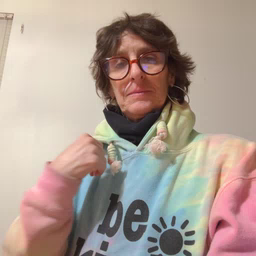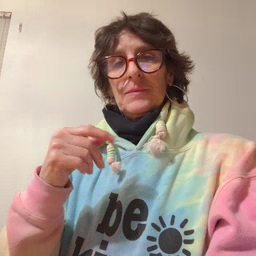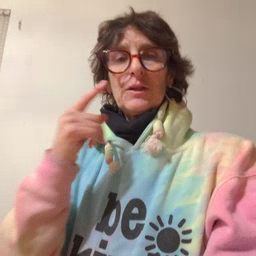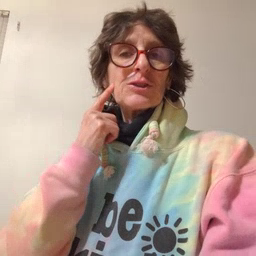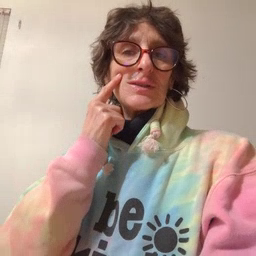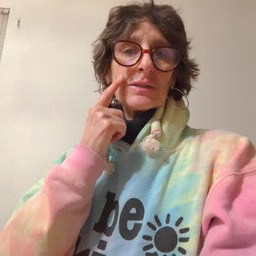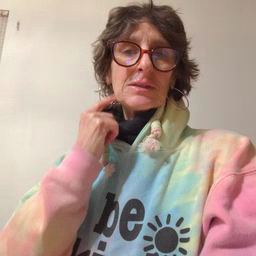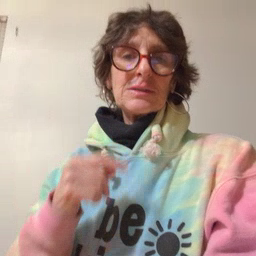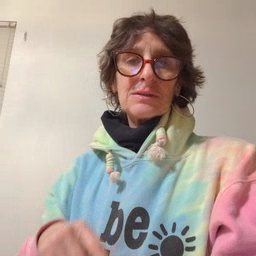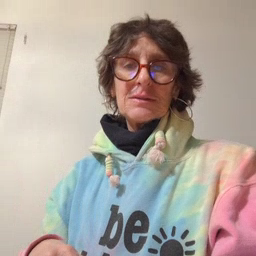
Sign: cheek